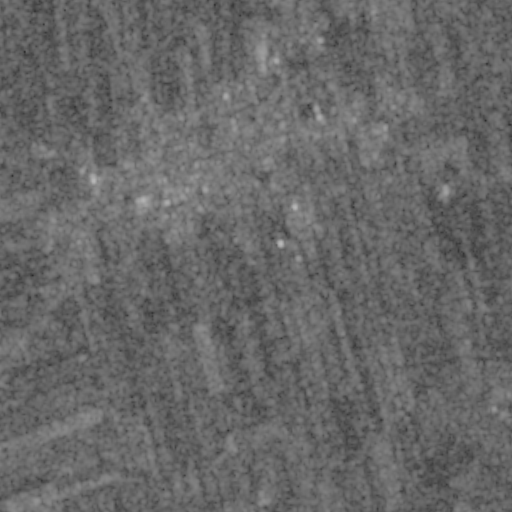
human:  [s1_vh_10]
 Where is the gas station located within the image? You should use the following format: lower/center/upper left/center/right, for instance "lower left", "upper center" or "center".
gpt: The gas station is located in the upper center of the image.
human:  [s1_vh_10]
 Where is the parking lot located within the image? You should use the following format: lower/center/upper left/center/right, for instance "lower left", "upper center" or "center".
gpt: The parking lot is located in the upper center of the image.
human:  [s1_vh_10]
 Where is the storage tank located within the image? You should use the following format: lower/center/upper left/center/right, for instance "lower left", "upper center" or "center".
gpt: The storage tank is located in the upper center of the image.
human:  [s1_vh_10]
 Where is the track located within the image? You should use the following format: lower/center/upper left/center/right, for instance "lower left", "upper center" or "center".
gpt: The track is located in the upper right of the image.
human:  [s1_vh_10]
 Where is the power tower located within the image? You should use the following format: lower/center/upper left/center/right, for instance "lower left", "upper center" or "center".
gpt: There is no power tower in the image.

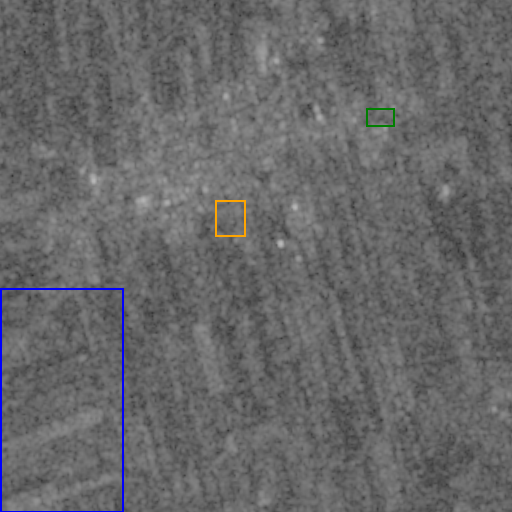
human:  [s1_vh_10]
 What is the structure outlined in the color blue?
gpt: The structure outlined in blue is a crop field.
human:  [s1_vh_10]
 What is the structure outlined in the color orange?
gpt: The structure outlined in orange is a park.
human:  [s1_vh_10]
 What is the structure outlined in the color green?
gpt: The structure outlined in green is a track.
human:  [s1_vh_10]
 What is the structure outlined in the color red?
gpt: There is no red outline.